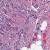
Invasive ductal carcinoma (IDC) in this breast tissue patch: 1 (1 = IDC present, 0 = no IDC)